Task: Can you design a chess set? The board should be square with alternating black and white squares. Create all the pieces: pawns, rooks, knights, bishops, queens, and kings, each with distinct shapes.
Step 245:
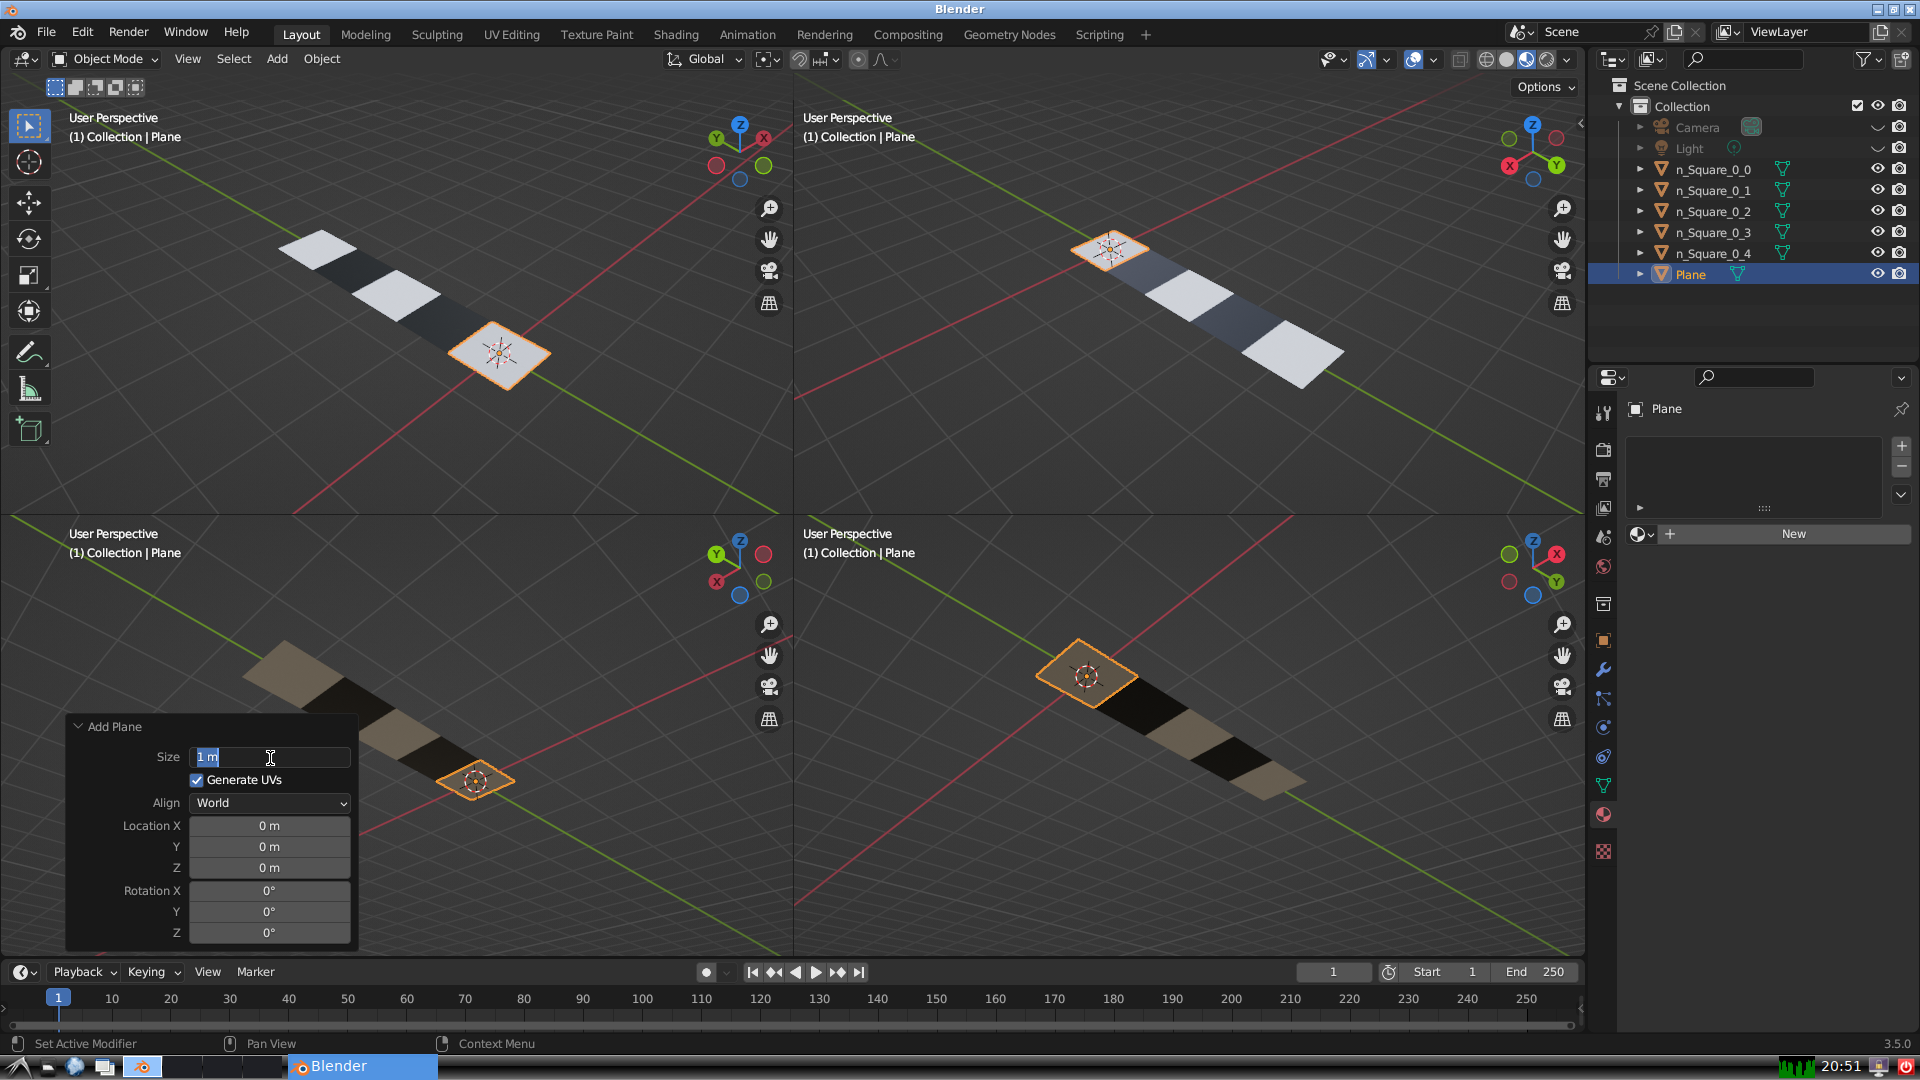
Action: input_text: 1.0